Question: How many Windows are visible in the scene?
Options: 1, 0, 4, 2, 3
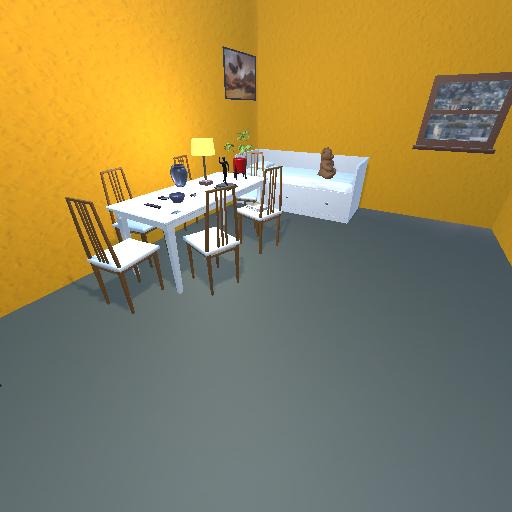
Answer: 1